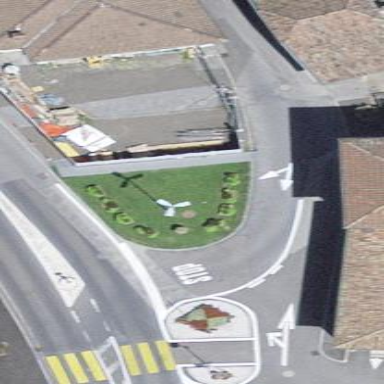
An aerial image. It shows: Flowerbed with grass surface.